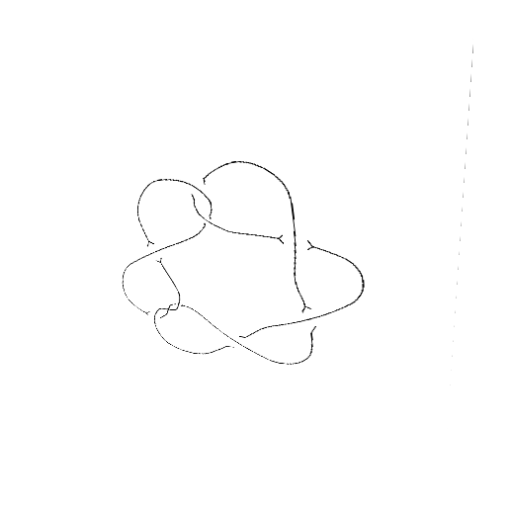
Crossing number: 9